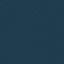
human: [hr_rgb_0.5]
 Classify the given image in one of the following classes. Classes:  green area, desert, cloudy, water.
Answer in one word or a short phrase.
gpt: water